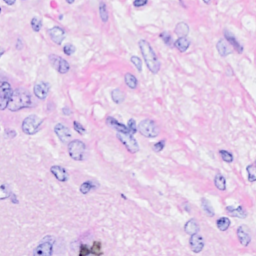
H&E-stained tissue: Breast